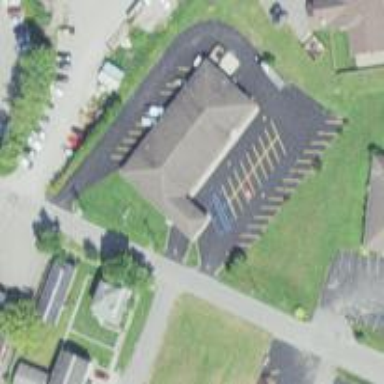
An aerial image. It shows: Clinic.